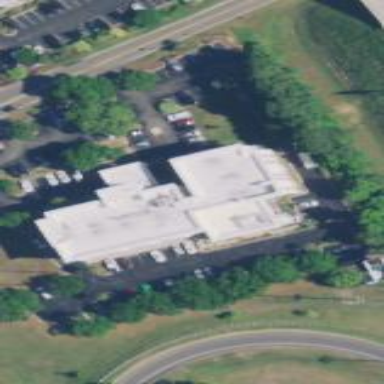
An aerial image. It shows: Hotel building.